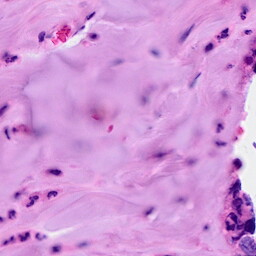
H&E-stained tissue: Breast